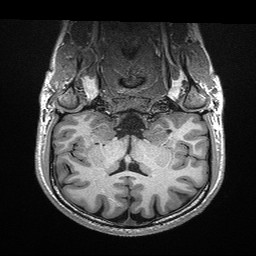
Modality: T1w
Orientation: sagittal
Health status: healthy
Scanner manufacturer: siemens
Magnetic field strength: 3 T
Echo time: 0.00298 s